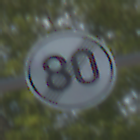
Verkehrszeichen: EndeGeschwindigkeit80
Umgebung: Outdoor, Nature
Tageszeit: MorningAfternoon
Wetter: PartlyCloudy
Licht: Natural
Jahreszeit: NotSpecified
Kontrast: HighContrast